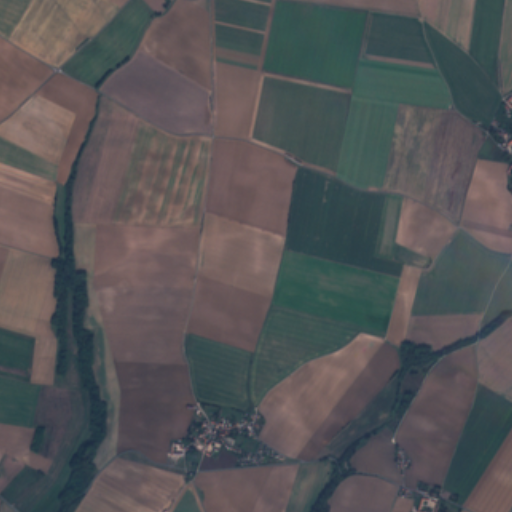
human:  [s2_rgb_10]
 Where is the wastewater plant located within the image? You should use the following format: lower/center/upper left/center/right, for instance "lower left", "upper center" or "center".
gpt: The wastewater plant is located in the lower right of the image.
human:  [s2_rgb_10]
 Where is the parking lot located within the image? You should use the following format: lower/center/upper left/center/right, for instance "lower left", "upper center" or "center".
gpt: There is no parking lot in the image.